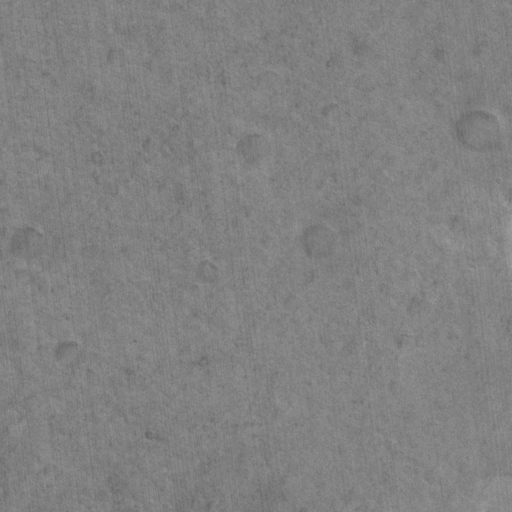
Classes present: Background, Cone